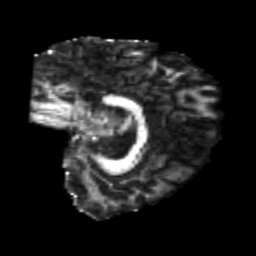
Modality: FA
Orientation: sagittal
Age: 23
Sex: female
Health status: healthy
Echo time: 0.074 s